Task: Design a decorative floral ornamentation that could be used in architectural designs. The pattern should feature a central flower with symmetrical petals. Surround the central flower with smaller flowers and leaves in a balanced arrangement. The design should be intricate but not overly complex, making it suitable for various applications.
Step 1576:
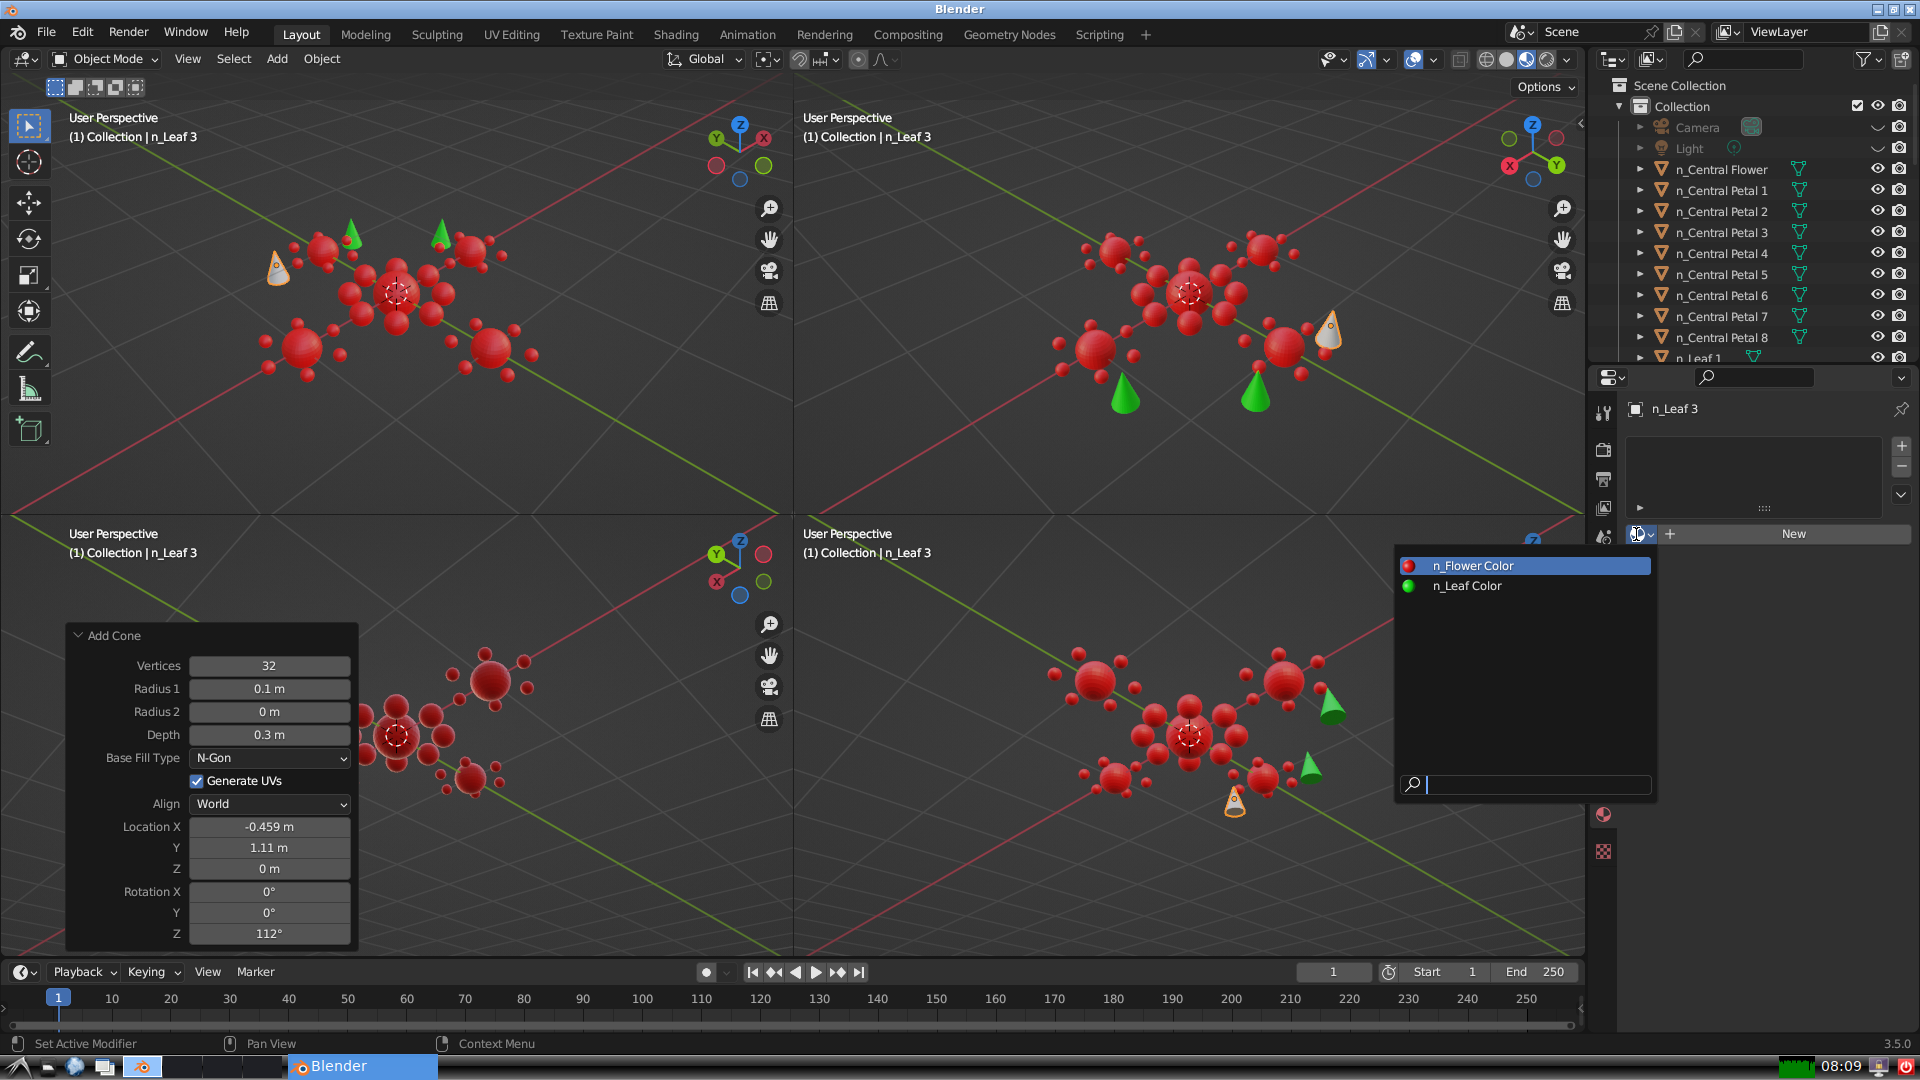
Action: input_text: n_Leaf Color